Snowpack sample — Snodgrass Mountain, Crested Butte, Colorado (2/4/25, 12:06 PM MST)
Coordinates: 38.923, -106.968
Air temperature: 35 °F
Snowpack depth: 80 cm
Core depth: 60 cm
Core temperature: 32 °F
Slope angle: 14°, slope face: 78°
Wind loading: low
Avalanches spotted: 0
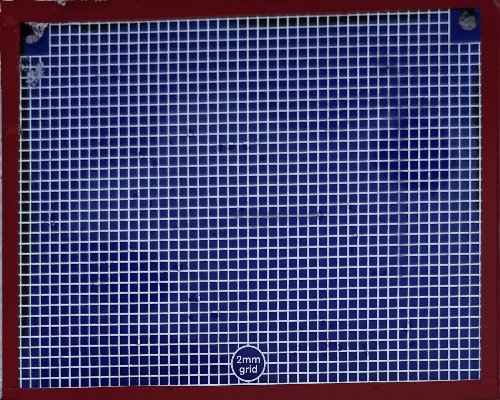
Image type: profile
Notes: No avalanches nearby, unusually warm weather for the last month reported by residents, Collected 25 yards from treeline